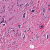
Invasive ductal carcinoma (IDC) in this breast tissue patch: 0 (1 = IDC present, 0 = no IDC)